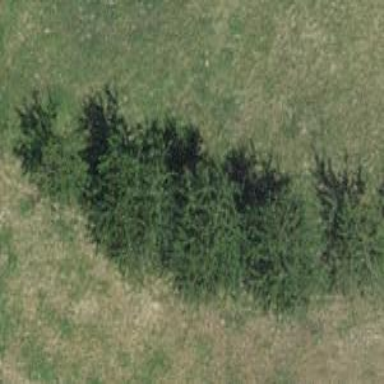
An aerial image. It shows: Row of trees in natural setting.